Interaction volume radius: 5 \u00c5
Interaction volume height: 25 \u00c5
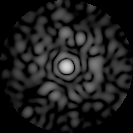
Disorder parameter: 0.85